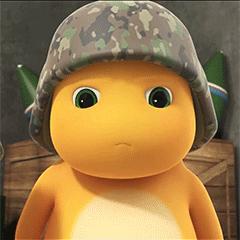
Label: nailong